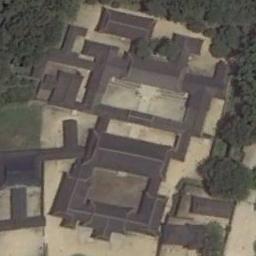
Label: palace